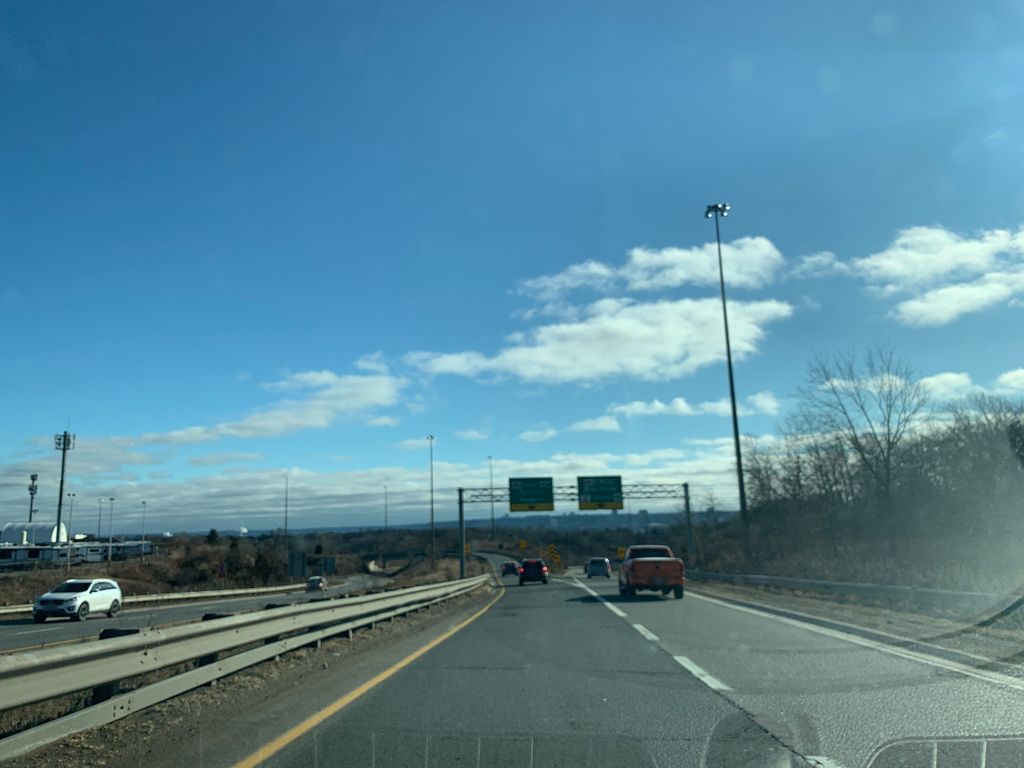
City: hamilton